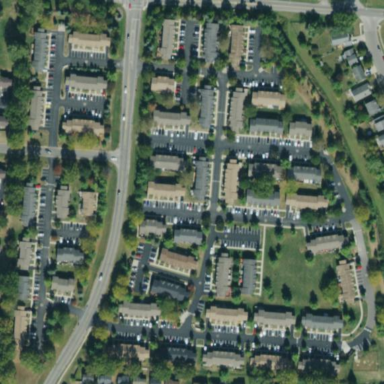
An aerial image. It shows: Residential area within neighborhood.